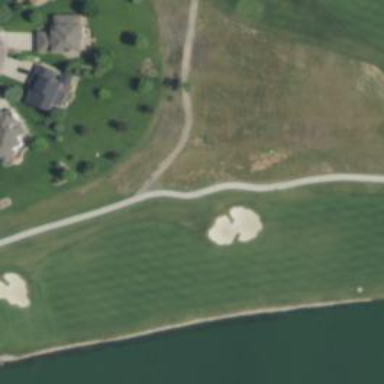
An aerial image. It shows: Golf cartpath that is also road path.